九年级 · 变换几何
如图,已知正方形$ABCD$的边长为$3,E,F$分别是$AB,BC$边上的点,且$angleEDF=45^{circ}$,将$triangleDAE$绕点$D$逆时针旋转$90^{circ}$,得到$triangleDCM$.(1)$triangleDEFcongtriangleDMF$;(2)若$AE=1$,求$FM$的长.
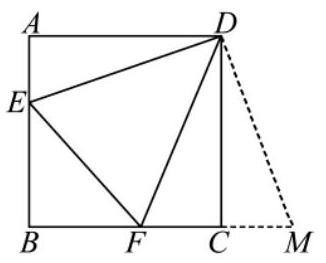
答案: 解:(1)$becausetriangleDAE$逆时针旋转$90^{circ}$得到$triangleDCM$,$thereforeangleFCM=angleFCD+angleDCM=180^{circ}$,$thereforeF,C,M$三点共线,$thereforeDE=DM,angleEDM=90^{circ}$,$thereforeangleEDF+angleMDF=90^{circ}$,$becauseangleEDF=45^{circ}$,$thereforeangleMDF=angleEDF=45^{circ}$,在$triangleDEF$和$triangleDMF$中,$becauseleft{begin{array}{l}DE=DM,angleEDF=angleMDF,DF=DF,end{array}right.$$thereforetriangleDEFcongtriangleDMF(SAS)$.(2)由（1）得$EF=MF$,设$EF=MF=x$,$becauseAE=CM=1$,且$BC=3$,$thereforeBM=BC+CM=3+1=4$,$thereforeBF=BM-MF=BM-EF=4-chi$,$becauseEB=AB-AE=3-1=2$,在Rt$triangleEBF$中,由勾股定理得$EB^{2}+BF^{2}=EF^{2}$,即$2^{2}+(4-x)^{2}=x^{2}$,解得$x=frac{5}{2}$,$thereforeFM=frac{5}{2}$.